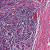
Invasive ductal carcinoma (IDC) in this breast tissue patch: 1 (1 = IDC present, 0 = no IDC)